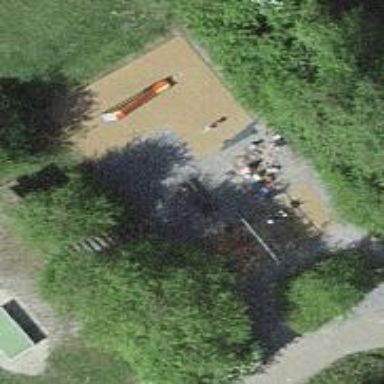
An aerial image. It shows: Playground area for leisure activities on the land.